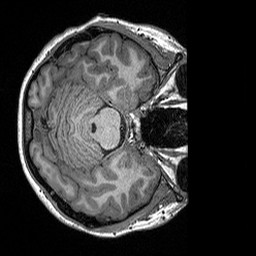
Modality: T1w
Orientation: axial
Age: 20
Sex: female
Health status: healthy
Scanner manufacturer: siemens
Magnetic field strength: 3 T
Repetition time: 2.3 s
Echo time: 0.00298 s